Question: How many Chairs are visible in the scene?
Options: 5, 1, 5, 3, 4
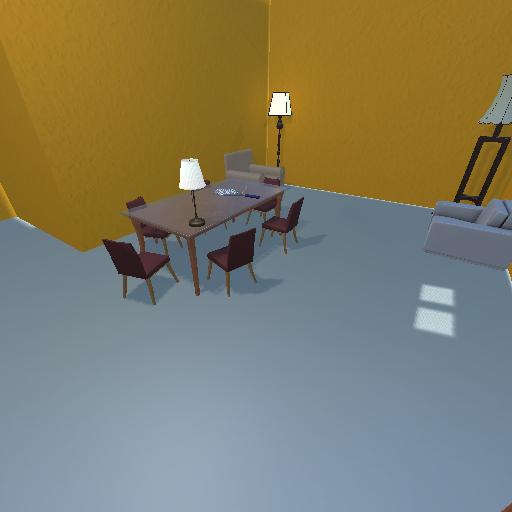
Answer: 5